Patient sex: M
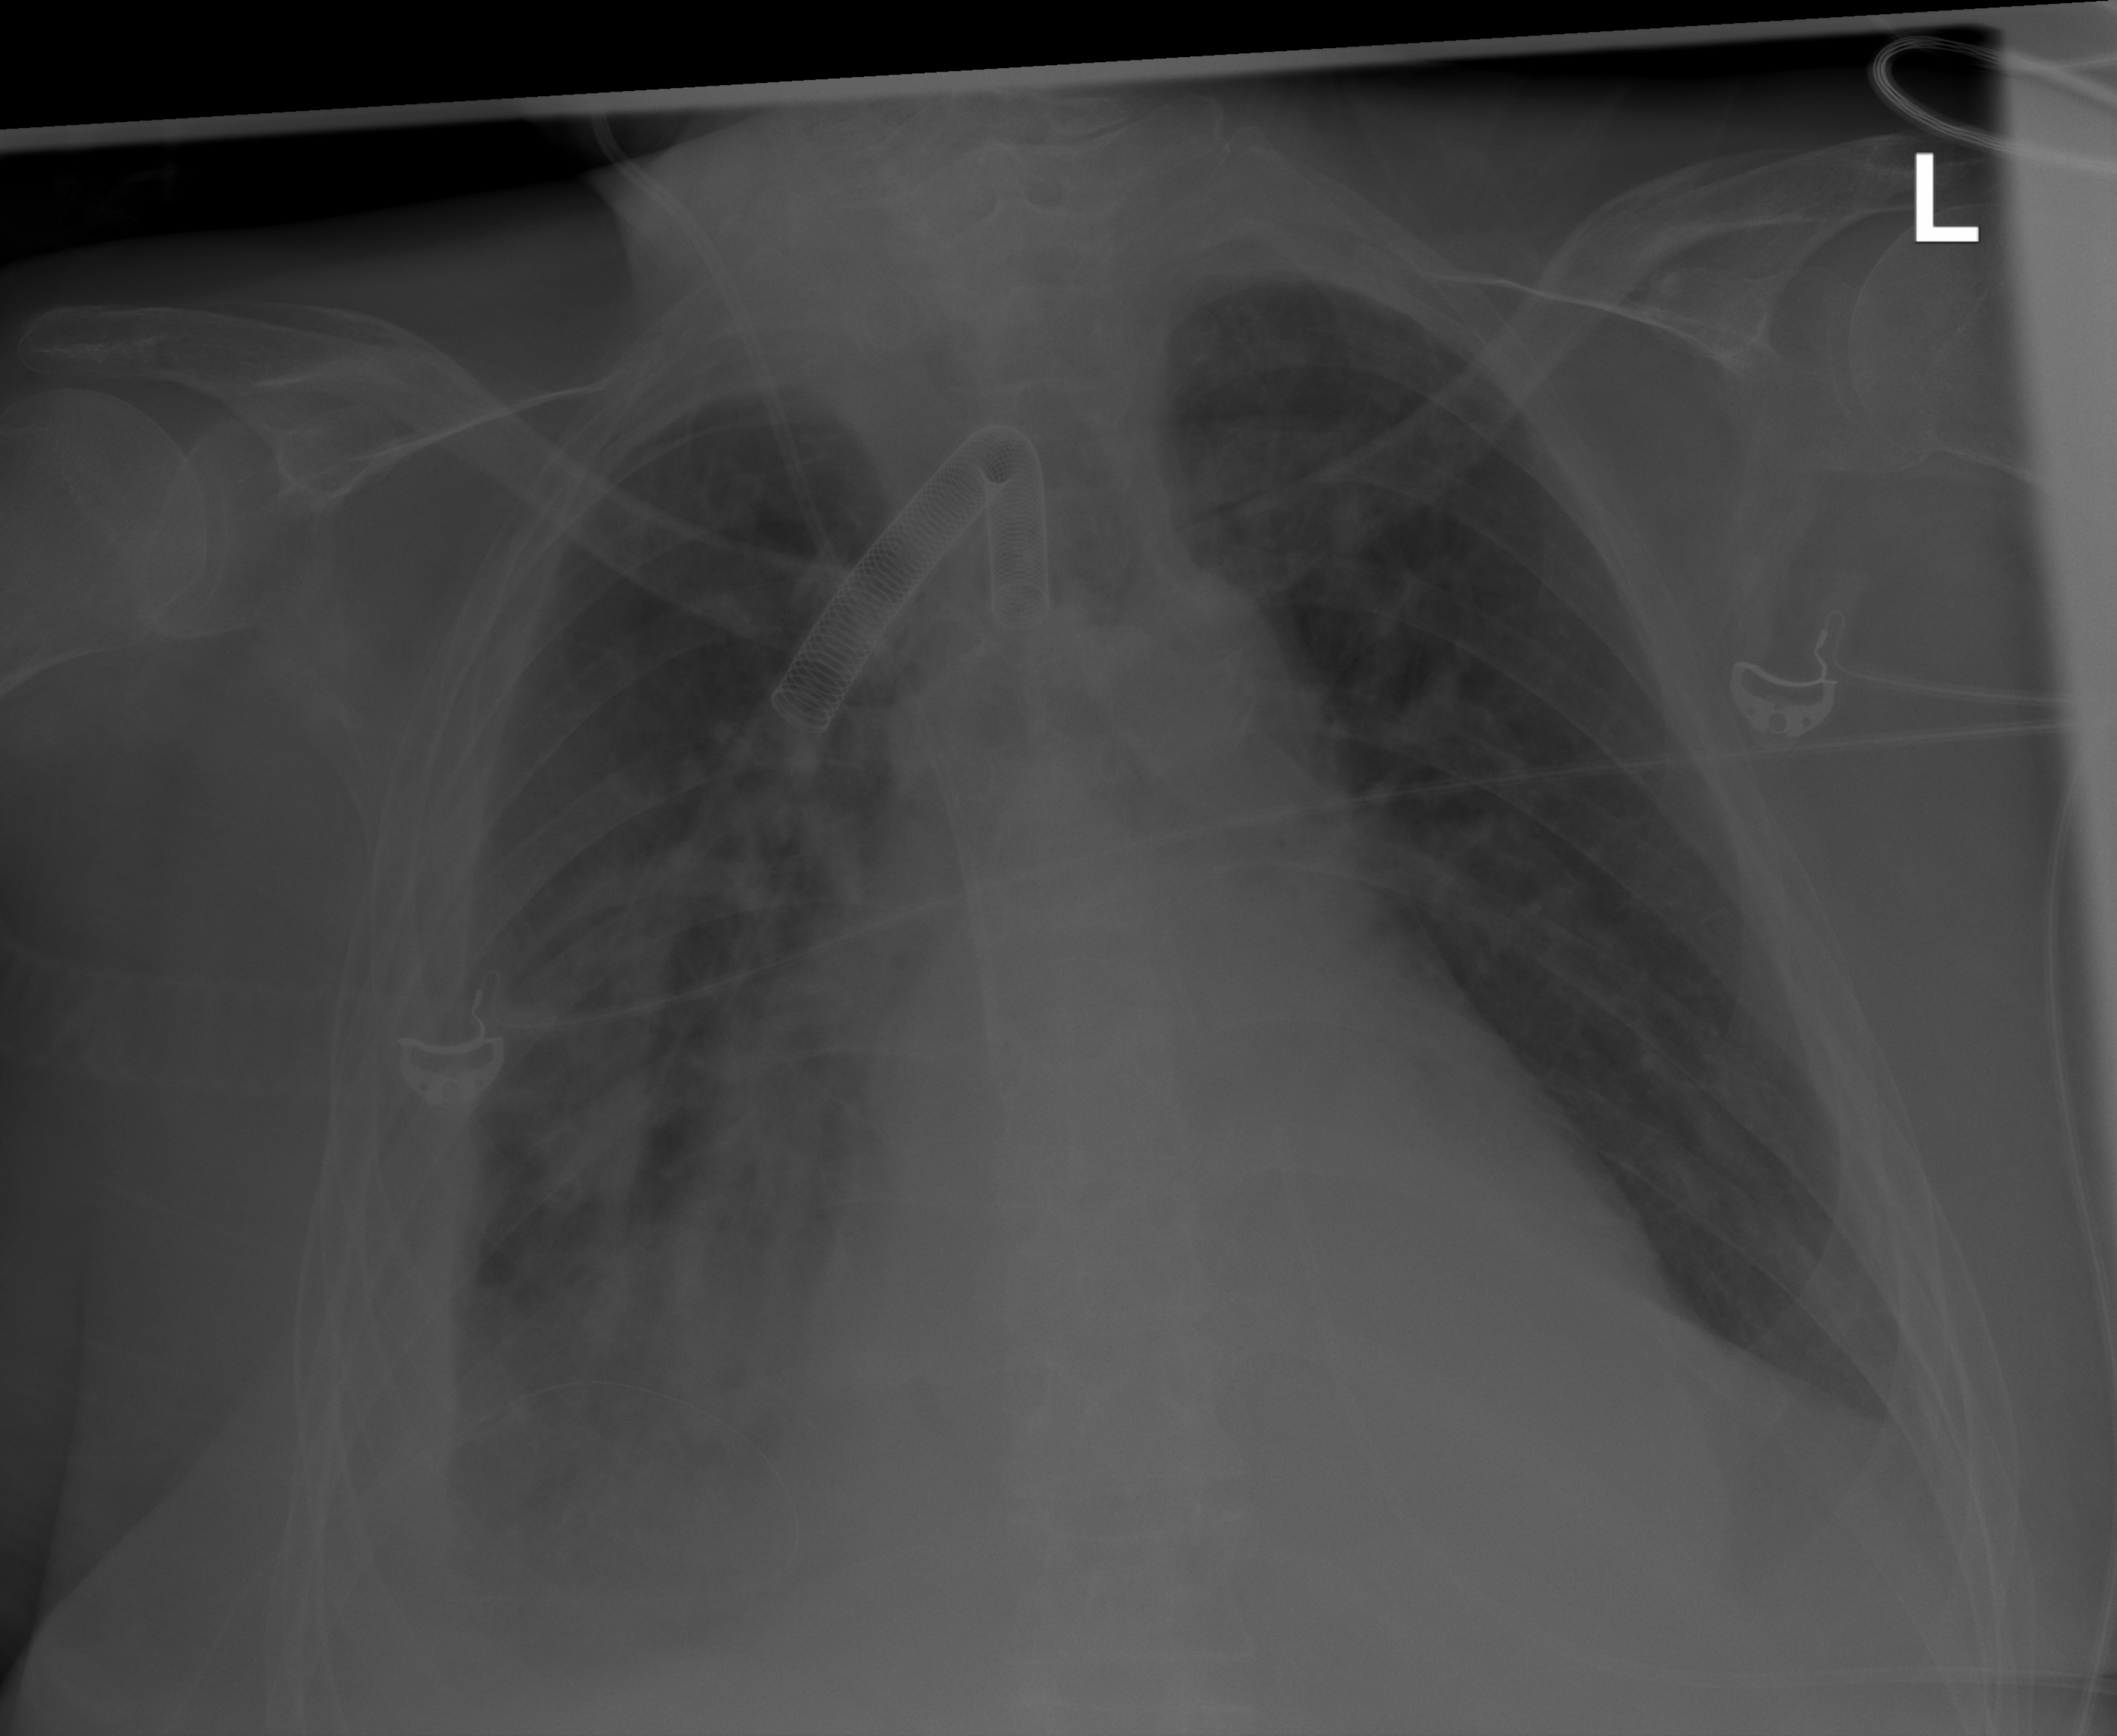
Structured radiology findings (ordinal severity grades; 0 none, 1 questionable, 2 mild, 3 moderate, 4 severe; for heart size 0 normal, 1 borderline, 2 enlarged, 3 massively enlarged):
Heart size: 2
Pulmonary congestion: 2
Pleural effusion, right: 3
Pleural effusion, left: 2
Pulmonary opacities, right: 1
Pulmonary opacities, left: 0
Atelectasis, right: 3
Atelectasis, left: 2